Question: I am working on jquery multiple autocomplete, however, while i type something, all the items are published instead of the matching ones. My Javascript is
'''
$('.tags').bind("keydown", function(event) {
if (event.keyCode === $.ui.keyCode.TAB && $(this).data("autocomplete").menu.active) {
event.preventDefault();
}
}).autocomplete({
source : function(request, response) {
$.getJSON($.cookie('base_url') + "js/getaddressbook.php", {
term : extractLast(request.term)
}, response);
},
search : function() {
var term = extractLast(this.value);
if (term.length < 2) {
return false;
}
},
focus : function() {
return false;
},
select : function(event, ui) {
var terms = split(this.value);
terms.pop();
terms.push(ui.item.value);
terms.push("");
this.value = terms.join("; ");
return false;
}
});
'''
The js/getaddressbook.php returns
> ["gunjan.soni","askhr","saurabh.burman","Aditi.Nehra","ithelpdesk","shipra.kwatra","gagandeep.manchanda"]
Not sure where am i going wrong.
Below is the snapshot how it looks like

Please help!
My JS controller has the function
'''
Public function getaddressbook() {
$this -> load -> model('common_model');
$data = $this -> common_model -> addressbook();
echo json_encode($data);
}
'''
And the common_model has the function
'''
Public function addressbook()
{
$this -> db -> select('emailid');
$this -> db ->where('emailid <>','');
$result = $this -> db -> get('addressbook');
if ($result -> num_rows() > 0)
{
foreach ($result->result() as $row)
{
$data[] = $row -> emailid;
}
return ($data);
}
else
{
return FALSE;
}
}
'''
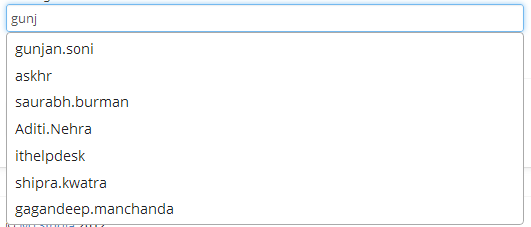
Answer: You are not passing the anywhere in your controller.
And of course using that term to query your database for example:
'''
$this->db->like('column_name', $term);
'''
For your code, it could be:
'''
Public function getaddressbook() {
$this -> load -> model('common_model');
$term = $this->input->get('term');
$data = $this->common_model->addressbook($term);
echo json_encode($data);
}
Public function addressbook($term)
{
$this -> db -> select('emailid');
$this -> db ->where('emailid <>','');
$this->db->like('column_name', $term);
$result = $this -> db -> get('addressbook');
if ($result -> num_rows() > 0)
{
foreach ($result->result() as $row)
{
$data[] = $row -> emailid;
}
return ($data);
}
else
{
return FALSE;
}
}
'''